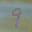
Label: 9